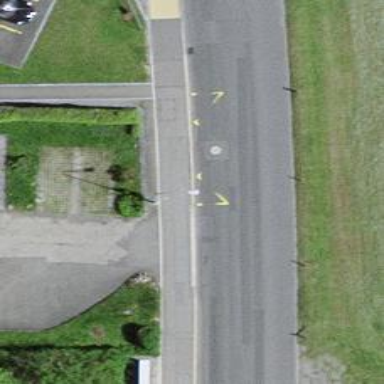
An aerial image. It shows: Tertiary road with asphalt surface and sidewalk on the left.